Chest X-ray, AP view. Patient: 54 years old, sex F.
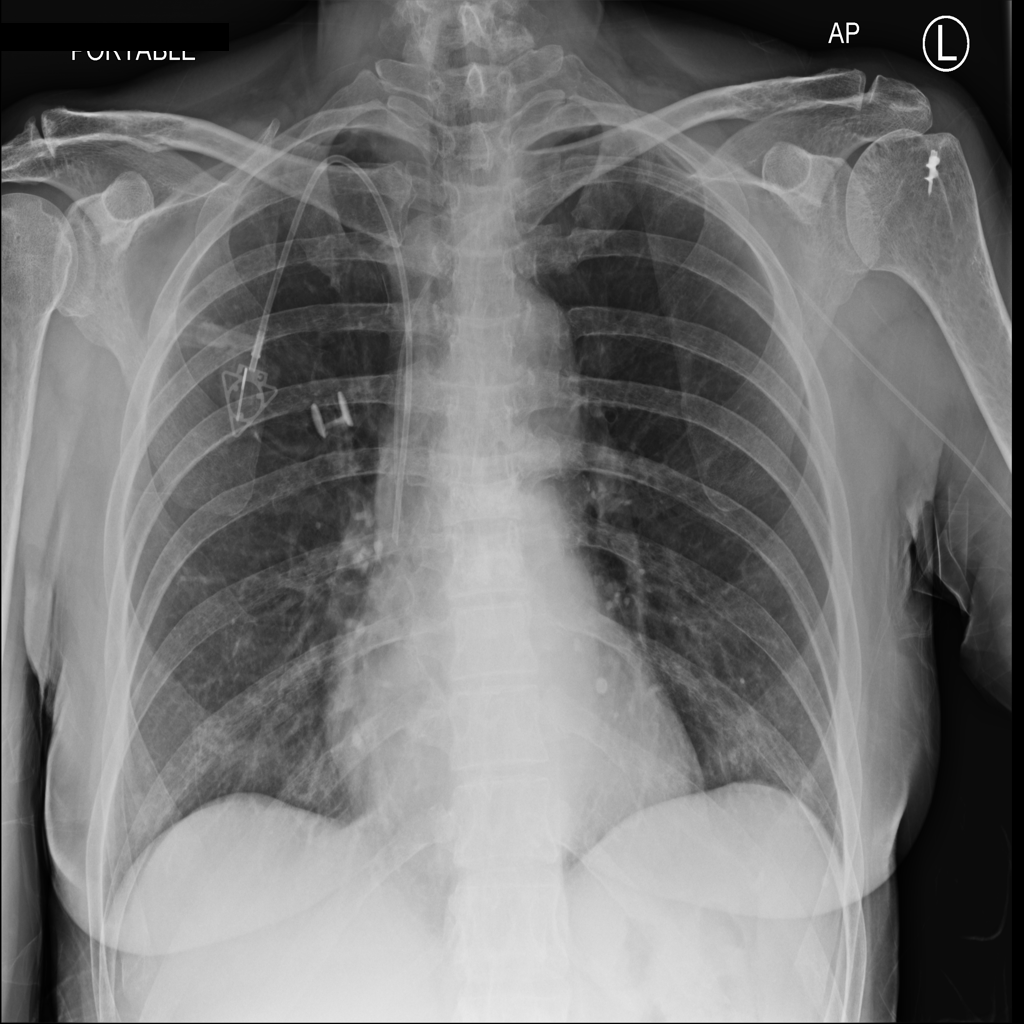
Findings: Infiltration